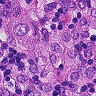
Metastatic tissue present: yes